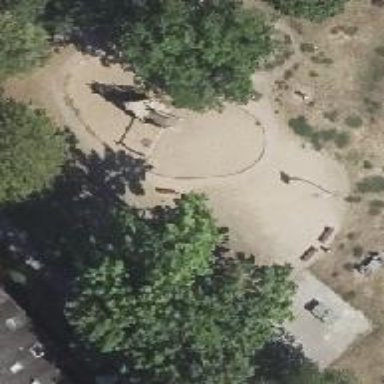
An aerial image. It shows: Playground area for leisure activities on the land.